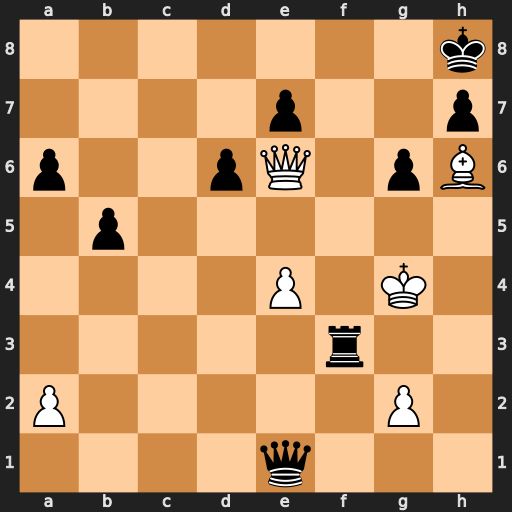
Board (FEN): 7k/4p2p/p2pQ1pB/1p6/4P1K1/5r2/P5P1/4q3
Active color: w
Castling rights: -
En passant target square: -
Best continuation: Qc8+ Rf8 Qxf8#